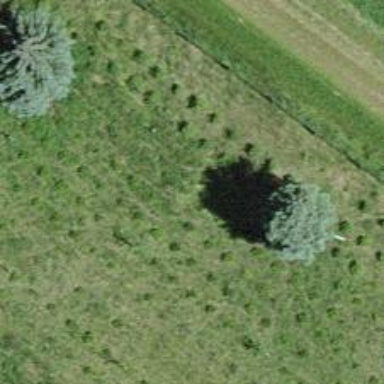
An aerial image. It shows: Needle-leaved tree in nature.